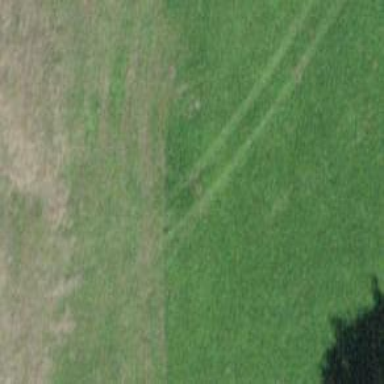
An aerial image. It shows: Grass track with grade3 track type.